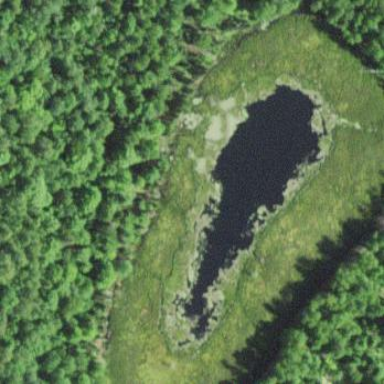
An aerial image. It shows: Pond surrounded by natural water.